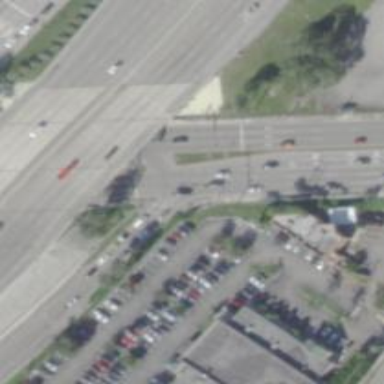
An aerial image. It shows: Primary link highway with separate asphalt sidewalk.